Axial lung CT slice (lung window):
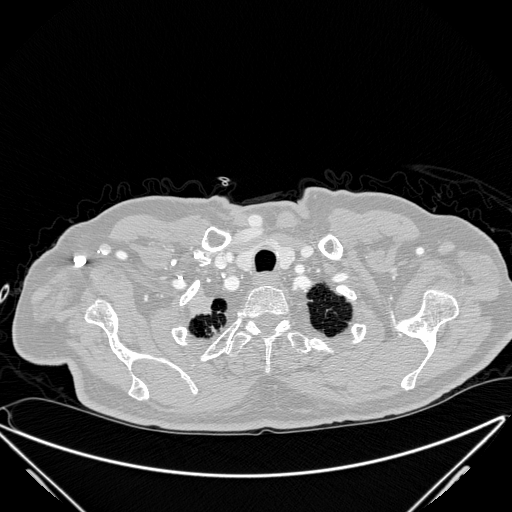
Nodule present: no